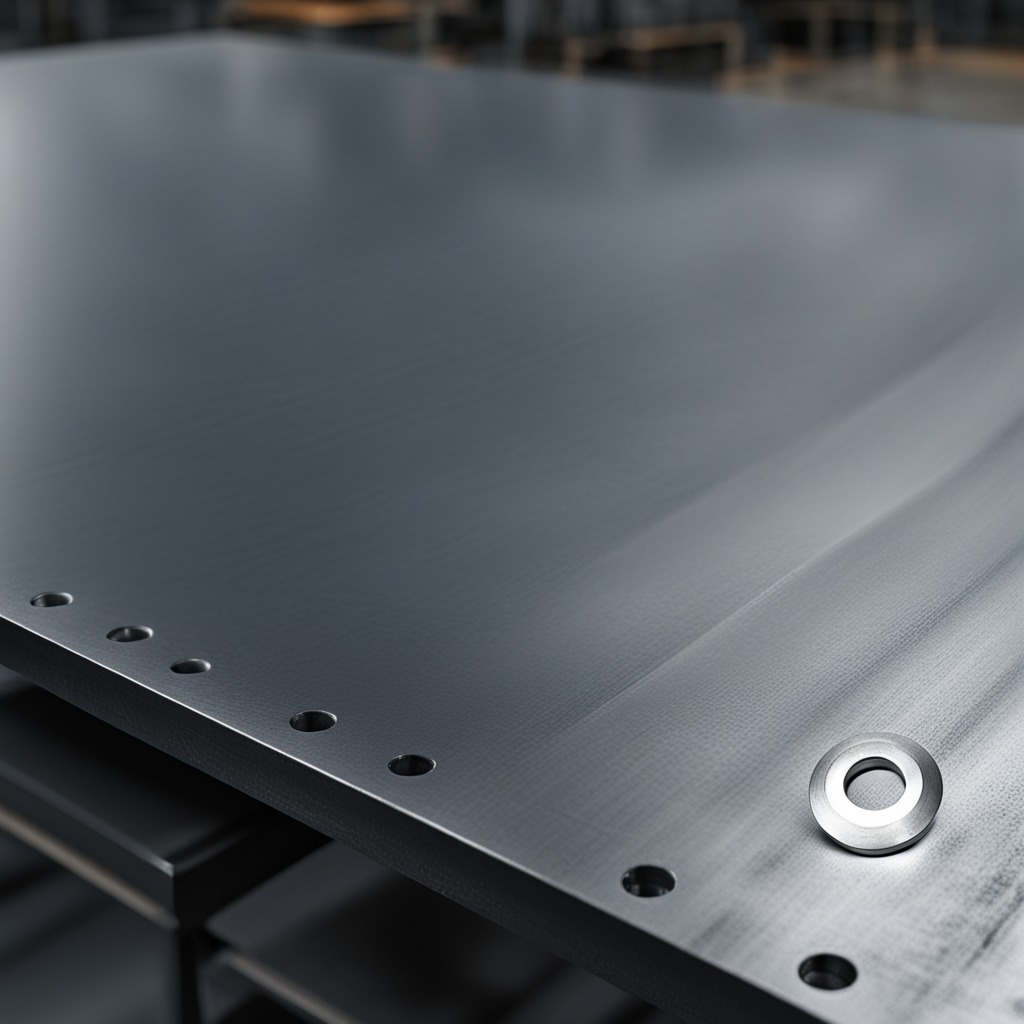
A flat metal washer lying on a cold steel table in a mining workshop.